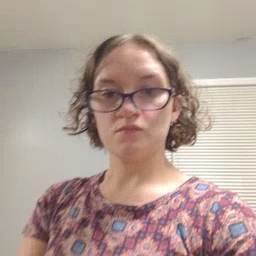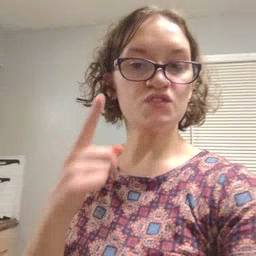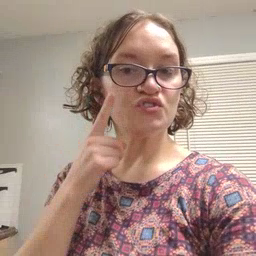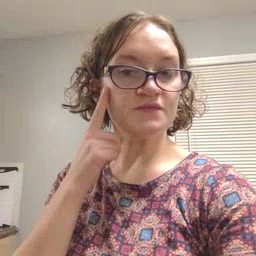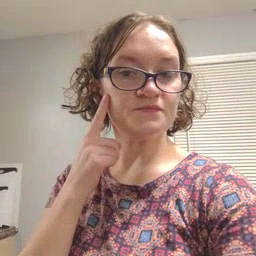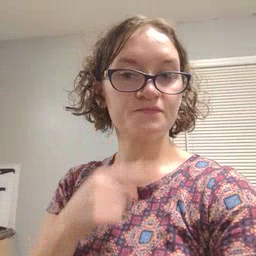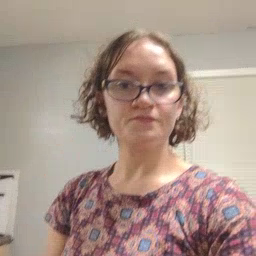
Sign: cheek